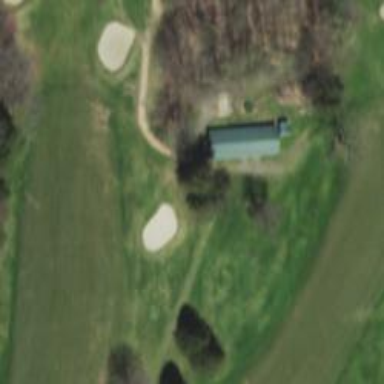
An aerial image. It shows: Path for golf carts.